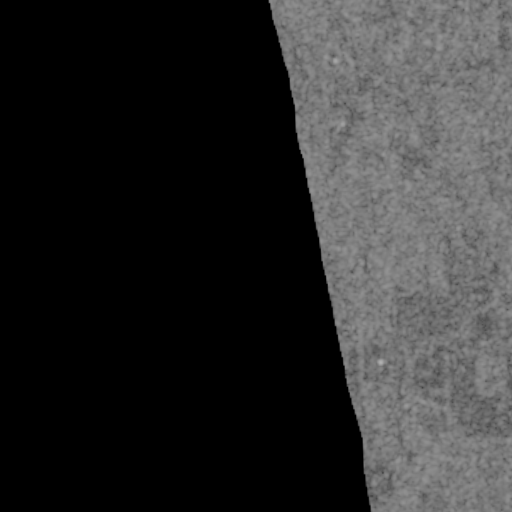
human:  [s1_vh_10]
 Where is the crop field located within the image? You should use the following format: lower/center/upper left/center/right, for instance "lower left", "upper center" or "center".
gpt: The crop field is located in the lower left of the image.
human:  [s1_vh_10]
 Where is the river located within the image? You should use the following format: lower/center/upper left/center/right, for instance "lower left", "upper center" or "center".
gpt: The river is located in the left of the image.
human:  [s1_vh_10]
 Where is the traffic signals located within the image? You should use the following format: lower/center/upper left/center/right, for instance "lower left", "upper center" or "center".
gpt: The traffic signals is located in the upper center of the image.
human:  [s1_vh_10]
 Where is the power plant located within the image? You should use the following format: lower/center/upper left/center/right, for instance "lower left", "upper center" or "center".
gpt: There is no power plant in the image.

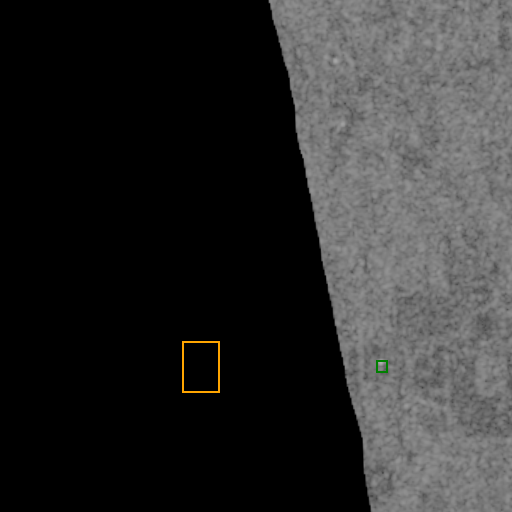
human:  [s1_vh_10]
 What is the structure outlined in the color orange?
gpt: The structure outlined in orange is a crop field.
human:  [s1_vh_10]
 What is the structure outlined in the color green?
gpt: The structure outlined in green is a building.
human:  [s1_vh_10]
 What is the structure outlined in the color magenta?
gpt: There is no magenta outline.